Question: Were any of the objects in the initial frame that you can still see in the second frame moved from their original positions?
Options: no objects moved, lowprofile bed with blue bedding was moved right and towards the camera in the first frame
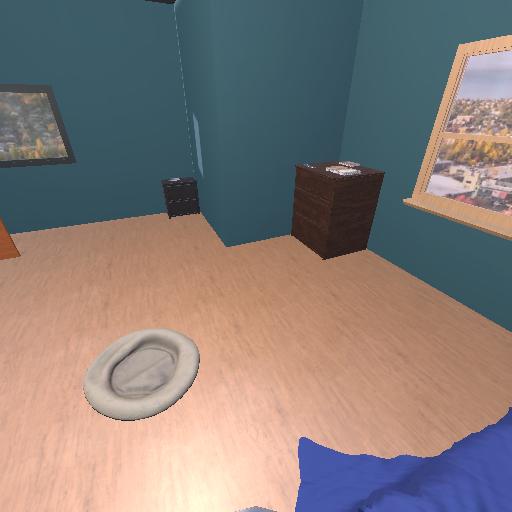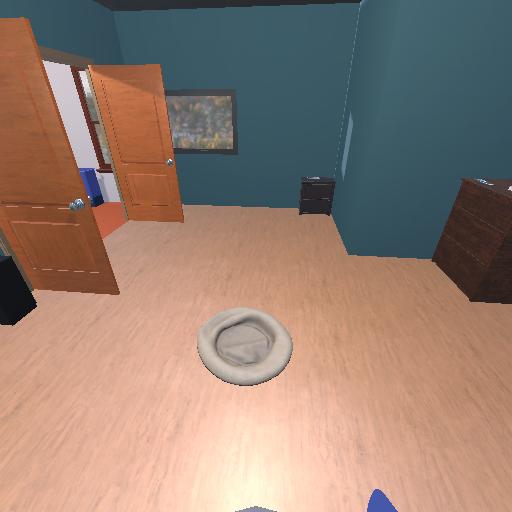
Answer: no objects moved